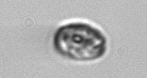
Label: Thalassiosira